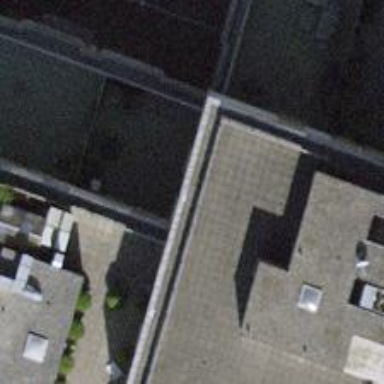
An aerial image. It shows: Office building.